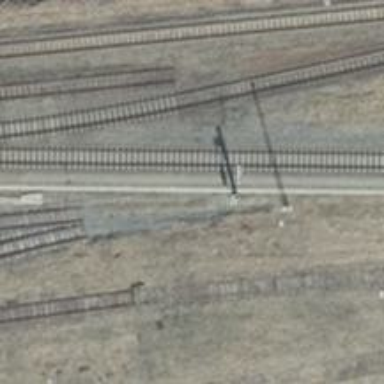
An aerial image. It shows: Abandoned railway yard.